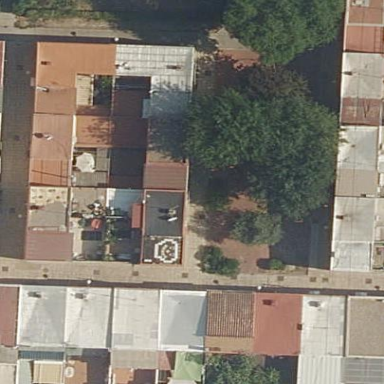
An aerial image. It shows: Terrace building.